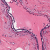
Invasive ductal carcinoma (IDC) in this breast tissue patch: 0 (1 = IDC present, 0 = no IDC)